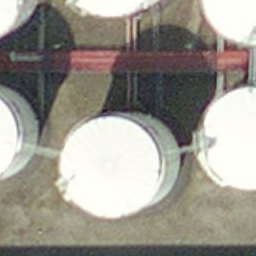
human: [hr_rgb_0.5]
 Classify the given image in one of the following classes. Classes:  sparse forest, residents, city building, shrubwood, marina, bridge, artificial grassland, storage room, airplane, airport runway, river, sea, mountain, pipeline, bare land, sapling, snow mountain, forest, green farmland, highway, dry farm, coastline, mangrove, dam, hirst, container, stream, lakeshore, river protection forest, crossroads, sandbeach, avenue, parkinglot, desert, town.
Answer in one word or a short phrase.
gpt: storage room